Echo time (TE): 2.3 ms
Repetition time (TR): 4.6 ms
Flip angle: 110 degrees
Bandwidth: 725 Hz
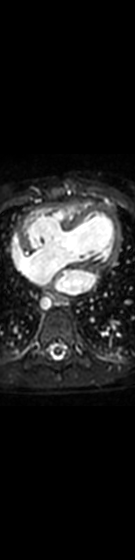
Patient age (years): 2
Disease severity: severe
Diagnoses: ASD|CMRArtifactPA|DLoopTGA|Dextrocardia|Glenn|InvertedVentricles|SuperoinferiorVentricles|VSD
Cardiac structures present: LV (left ventricle), RV (right ventricle), LA (left atrium), RA (right atrium), AO (aorta), PA (pulmonary artery), SVC (superior vena cava), IVC (inferior vena cava)